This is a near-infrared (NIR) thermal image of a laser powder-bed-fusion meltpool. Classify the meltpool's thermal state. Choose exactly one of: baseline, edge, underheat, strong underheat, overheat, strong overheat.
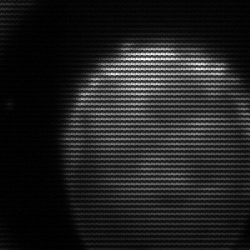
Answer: edge